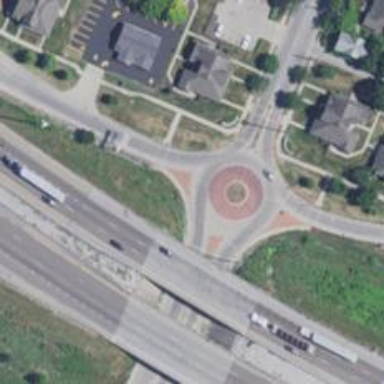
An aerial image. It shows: Roundabout at tertiary road junction.